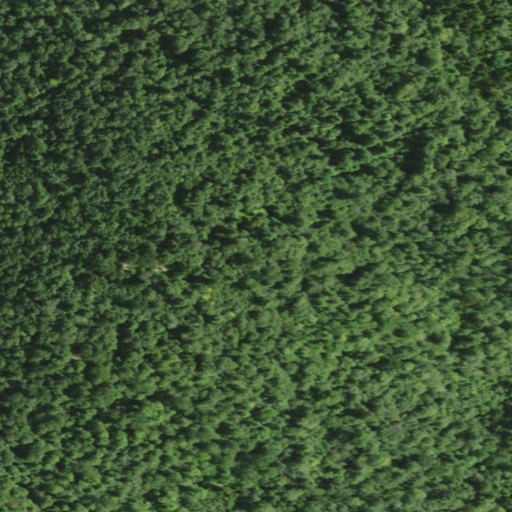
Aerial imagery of mountain in New York named Bear Mountain containing only deciduous forest